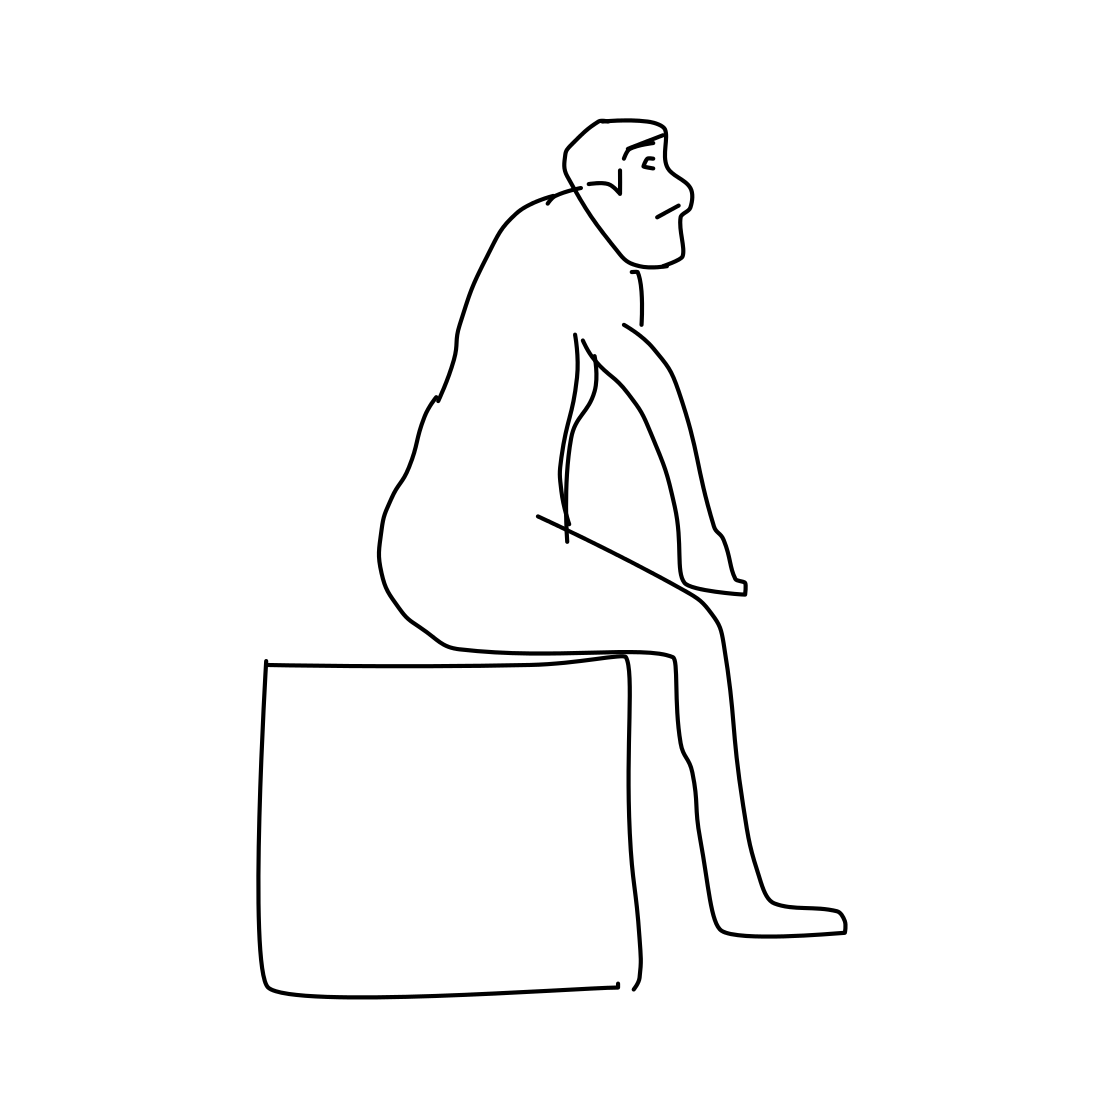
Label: person sitting